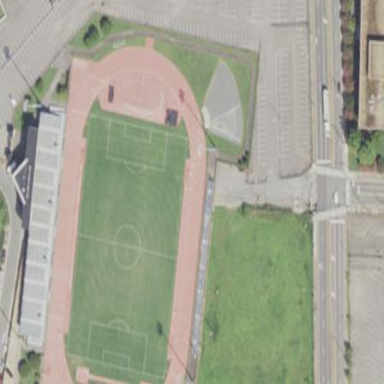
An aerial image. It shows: Stadium area for leisure and sports activities.